Question: I am looking for the following:

- Need the row with this condition: Common values of Device columns AND first three chars of Interface column from both tables. - Then the row which matched the above condition from Table1, retrieve the value of Specified column and store it in the Avgin column of the Table2 in the row where above condition matched.
Can someone help me with it? Database is MySQL.
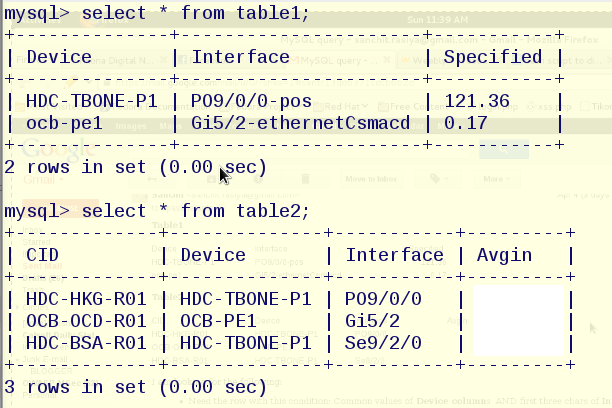
Answer: If there are more than one matches, only the first one will be used.
If there are none, null will be used. If you would like something else, use 'ifnull()'.
'''
UPDATE
table2
SET
avgin=ifnull(
(
SELECT
Specified
FROM
table1
WHERE
table1.Device=table2.Device
AND substring(table1.Interface,1,3)=substring(table2.Interface,1,3)
LIMIT 1
),
'default value'
)
'''
: added the 'ifnull()'